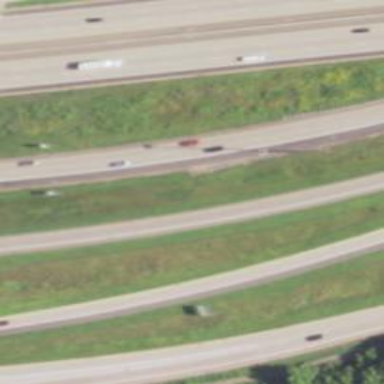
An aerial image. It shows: Motorway link.